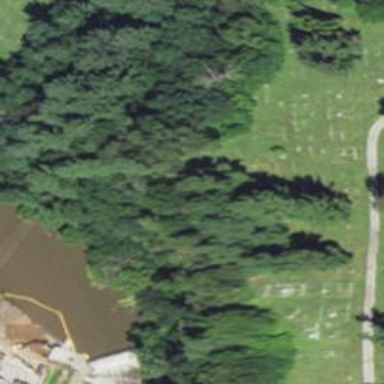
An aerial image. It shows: Cemetery.